Question: I'm developing an application in which I have to put drawables on top of the actionbar and have to update then from time to time. Here is a layout what I want it to look like.

I want to put a drawable as shown in the picture atttached(The green color drawable not the notification thing). Is that possible to achieve this kind of screen in android? If, so please guide me how to achieve this.
Any kind of help will be appreciated.
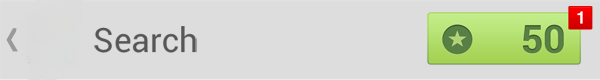
Answer: This is easy using a custom view. Let me explain you the steps briefly:
1. Create your custom view in the layout folder. For example, an ImageButton.
2. Set this view as the custom view of the action bar in your activity. You can do this by calling getSupportActionBar().setCustomView(R.layout.your_custom_view);
(or getActionBar() instead of getSupportActionBar())
3. Call setDisplayOptions() with the ActionBar.DISPLAY_SHOW_HOME and ActionBar.DISPLAY_SHOW_CUSTOM options.
4. If you have other standard buttons in the action bar, inflate the menu.
5. You can finally set the OnClickListener for your custom view.
This worked for me, hope it helps you!